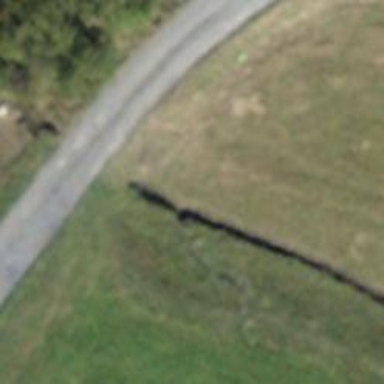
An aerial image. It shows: Culvert tunnel underneath ditch.